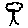
Label: tree